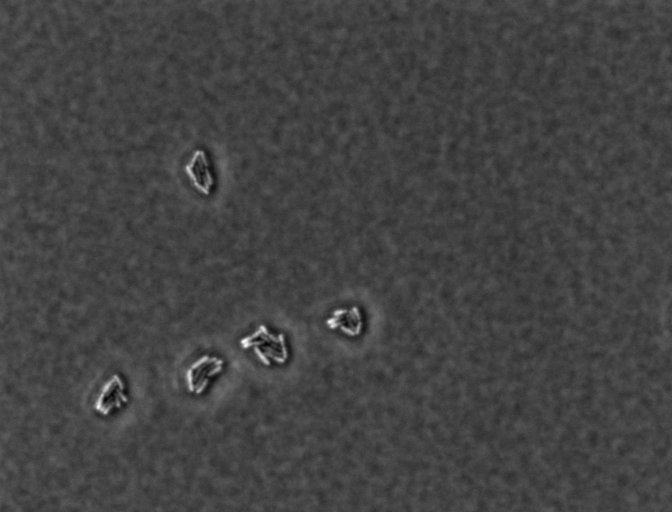
Salmonella enterica Enteritidis